Field crop: maize
Growth stage: 2
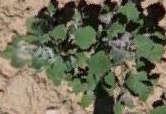
Species: chenopodium